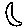
Label: moon